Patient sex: F
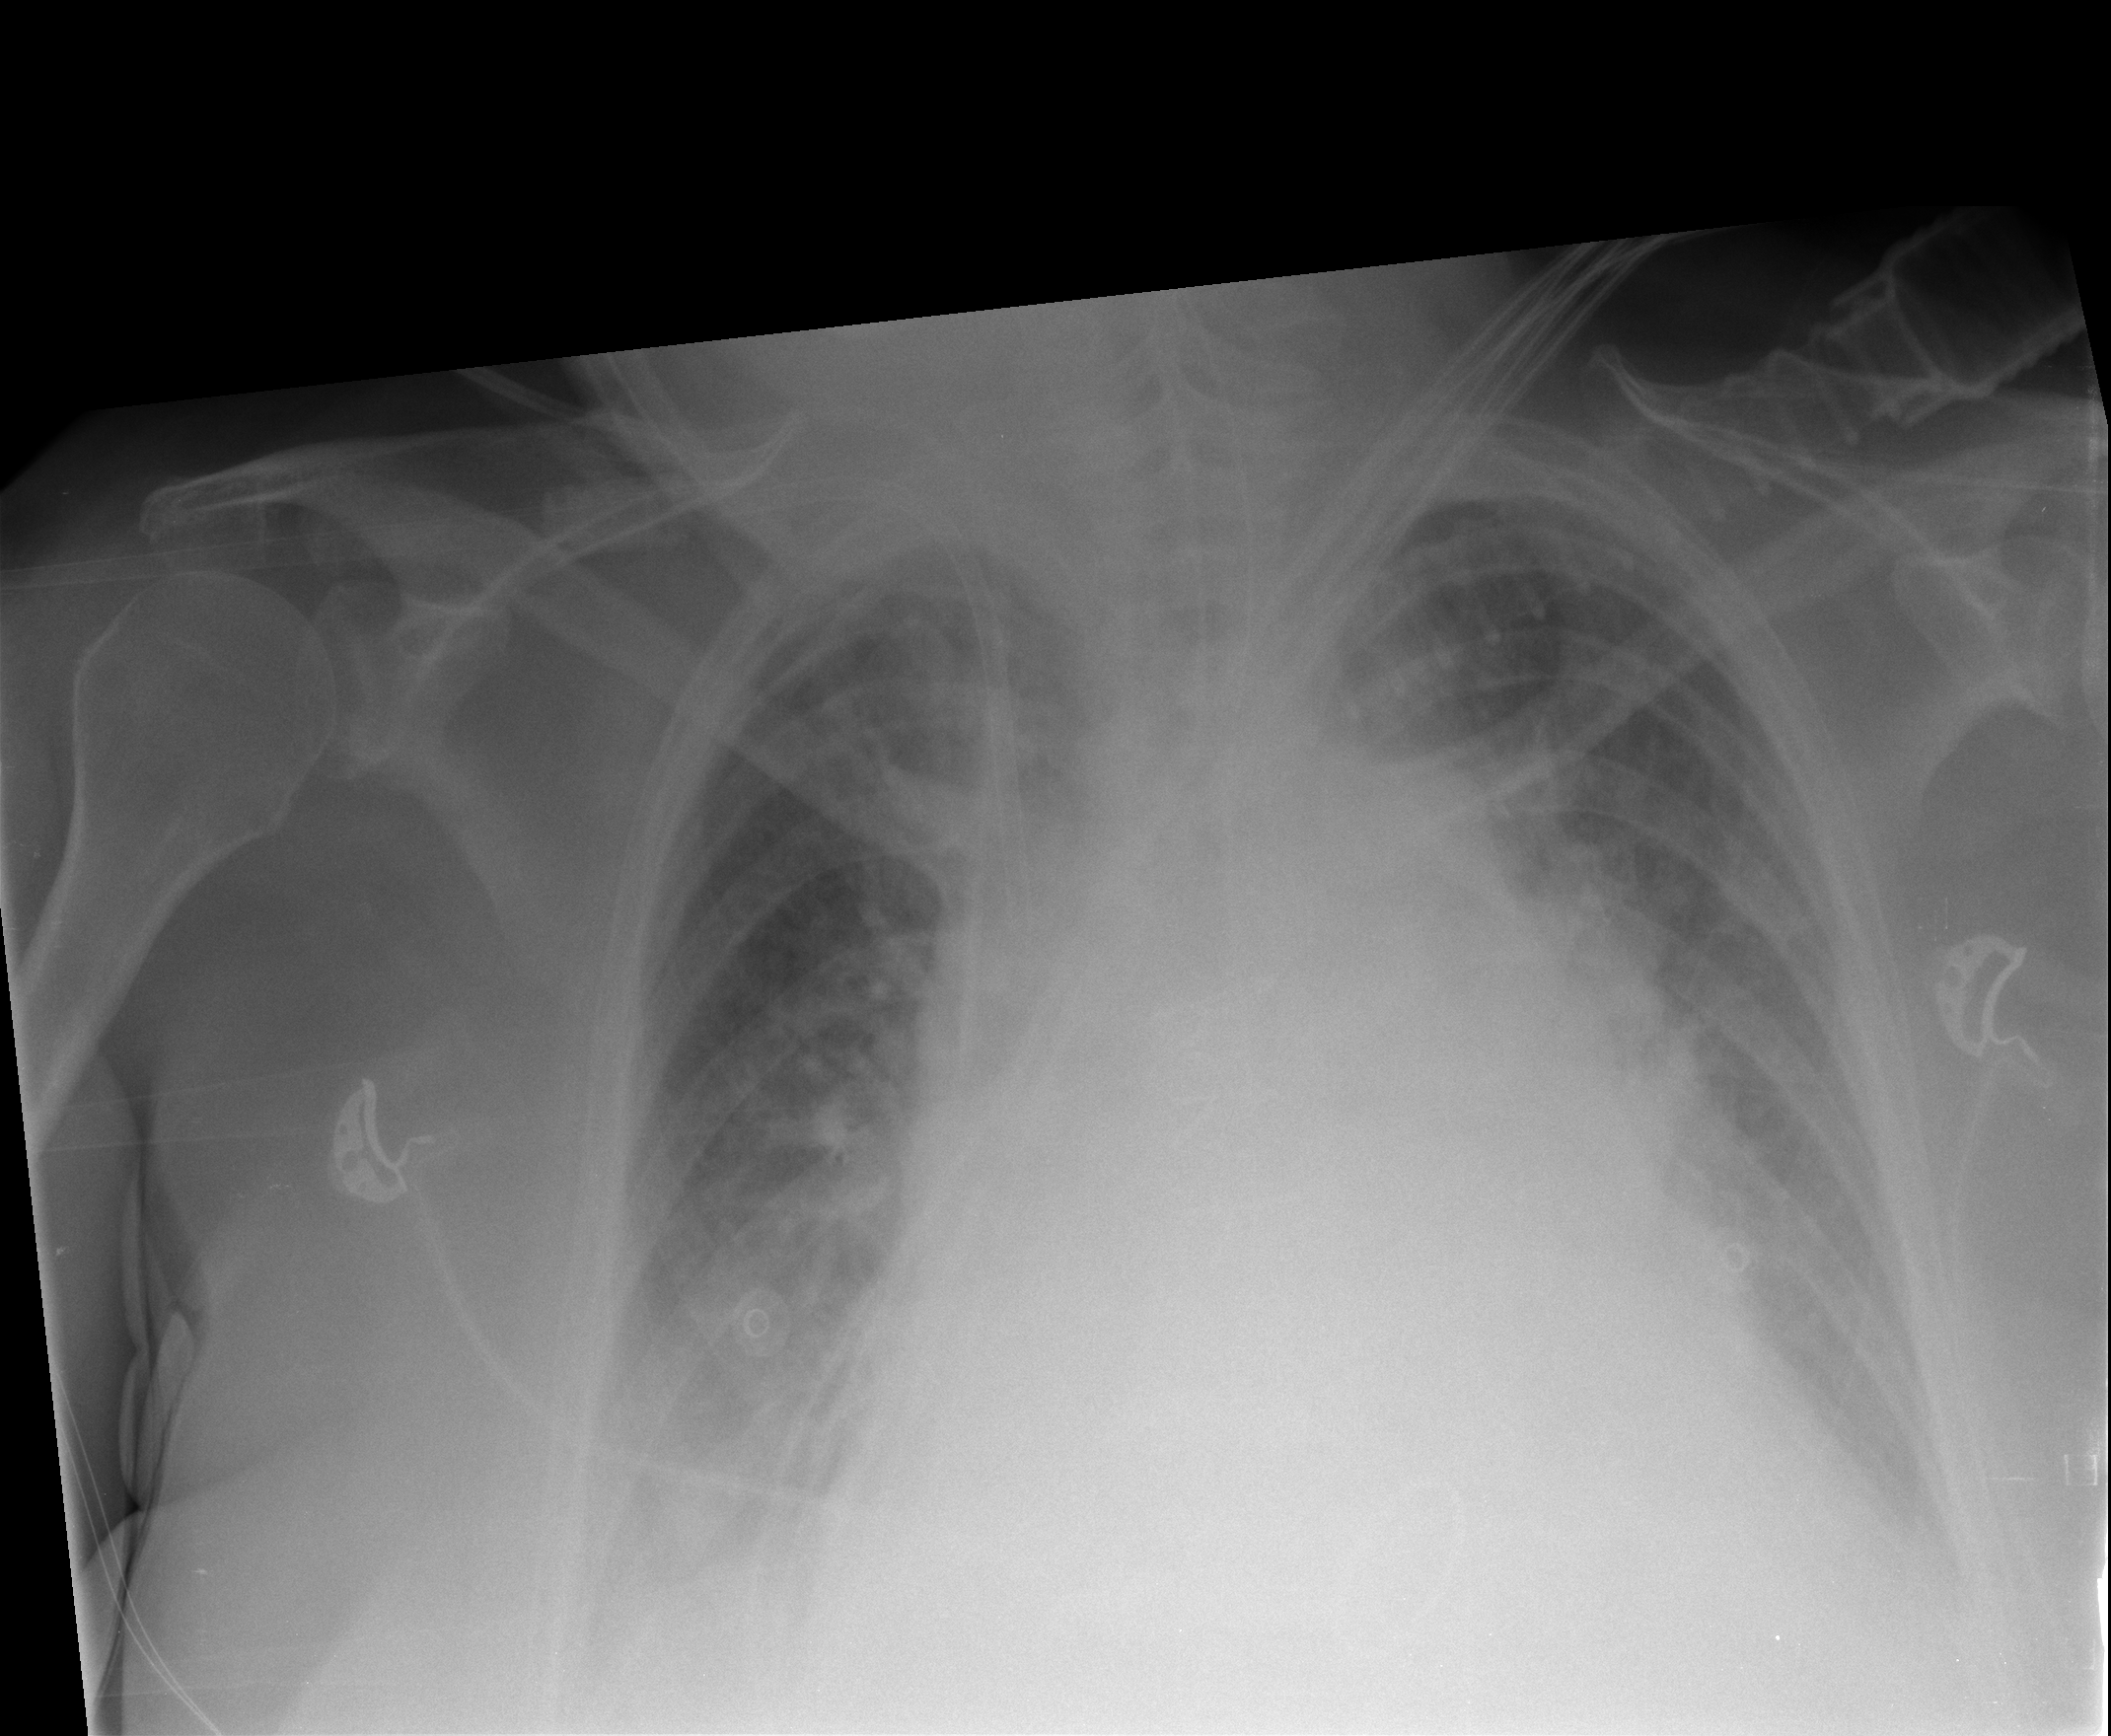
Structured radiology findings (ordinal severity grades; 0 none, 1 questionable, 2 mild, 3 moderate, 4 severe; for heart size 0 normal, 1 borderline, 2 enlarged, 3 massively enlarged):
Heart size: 3
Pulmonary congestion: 2
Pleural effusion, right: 2
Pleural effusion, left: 2
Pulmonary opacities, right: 1
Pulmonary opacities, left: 1
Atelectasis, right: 2
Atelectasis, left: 2